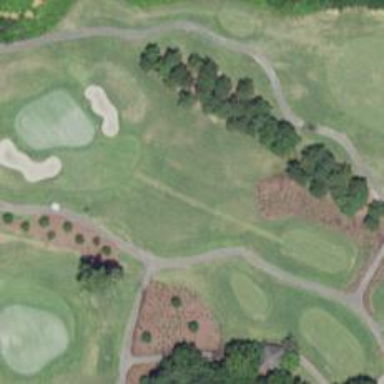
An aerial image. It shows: Golf hole.